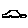
Label: car